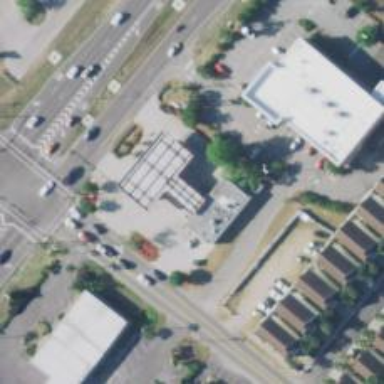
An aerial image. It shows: Convenience shop.